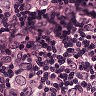
Metastatic tissue present: yes